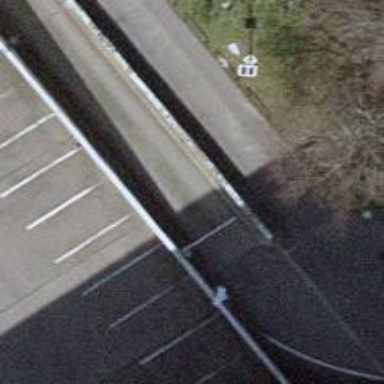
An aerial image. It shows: Lift gate barrier.